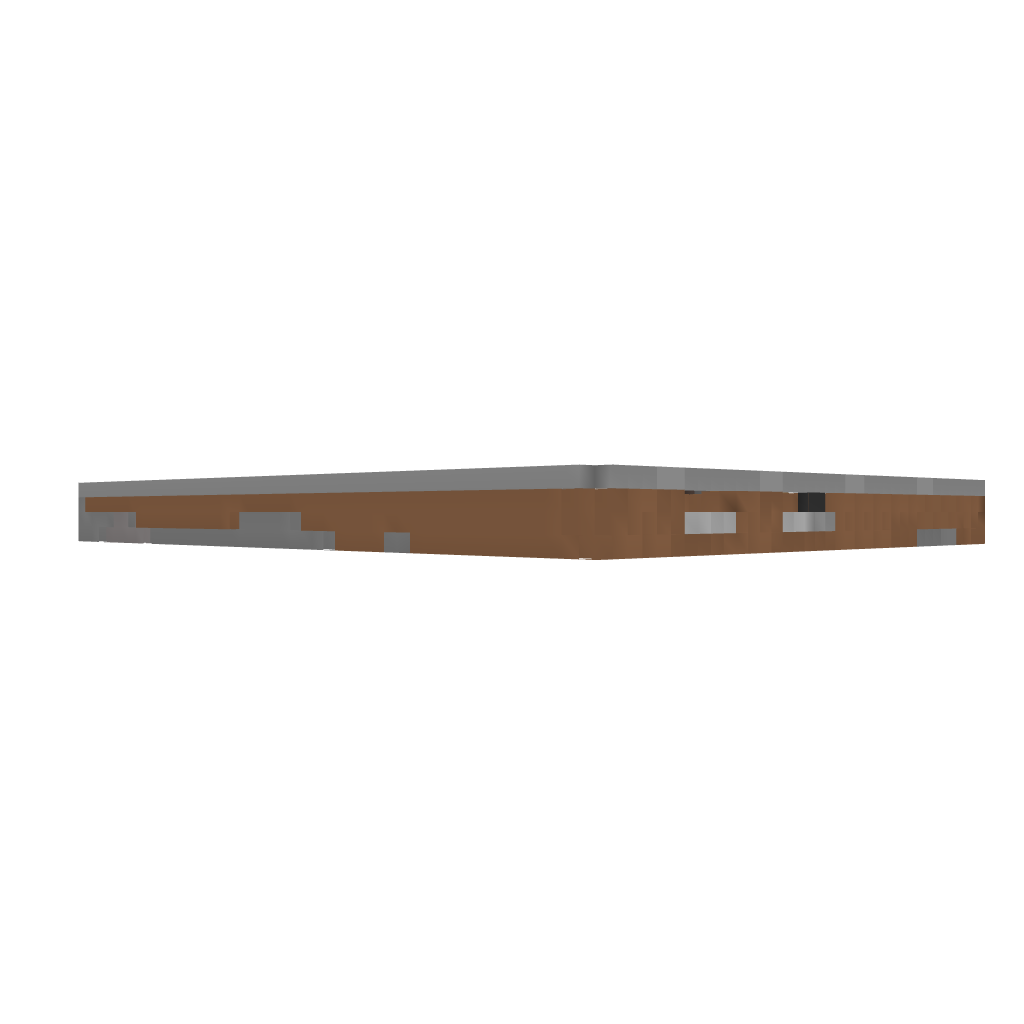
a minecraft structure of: Super-Shop